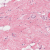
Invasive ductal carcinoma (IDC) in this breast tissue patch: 0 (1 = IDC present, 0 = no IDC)